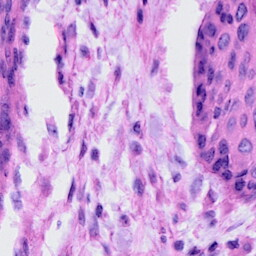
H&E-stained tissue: Cervix